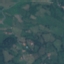
Label: Pasture